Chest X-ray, PA view. Patient: 67 years old, sex M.
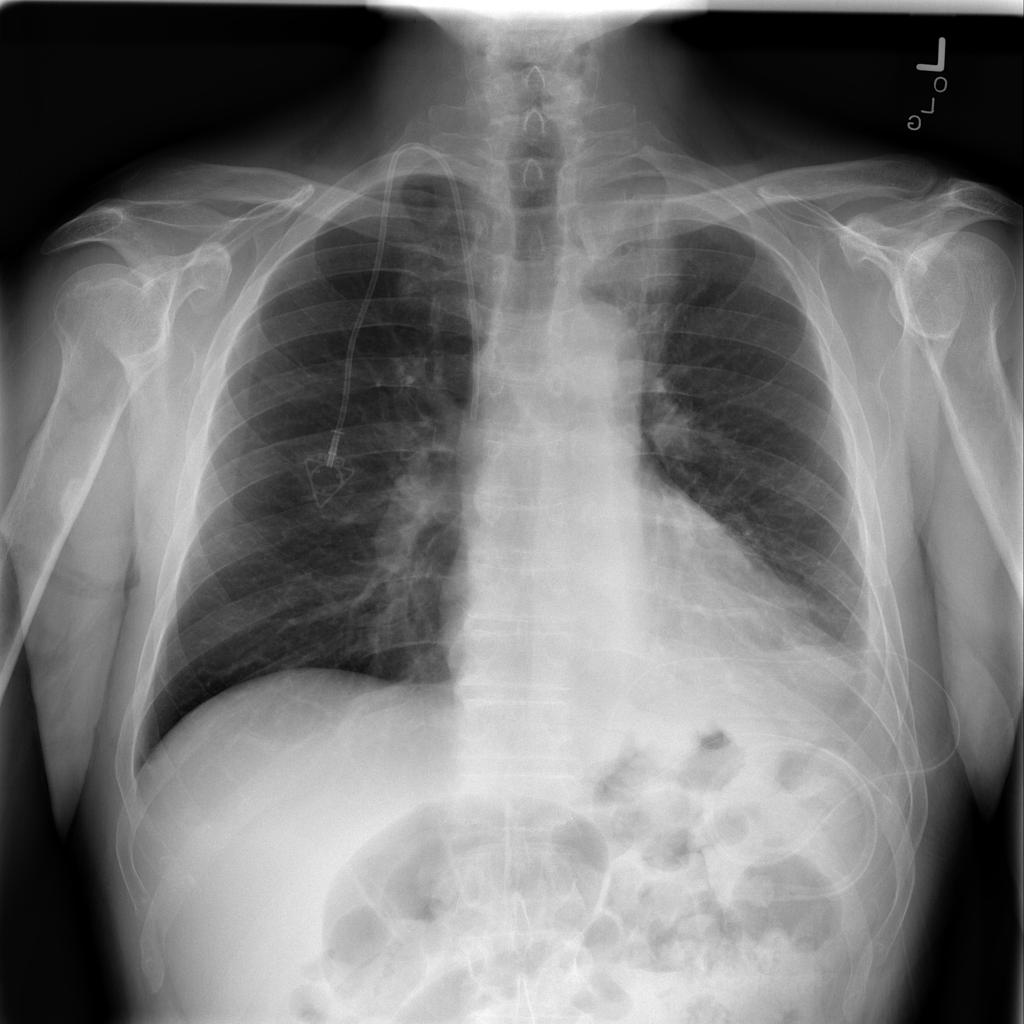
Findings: Effusion, Pleural_Thickening